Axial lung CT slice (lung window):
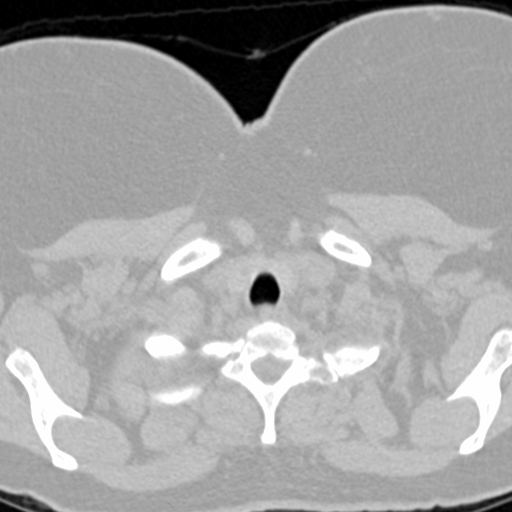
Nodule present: no